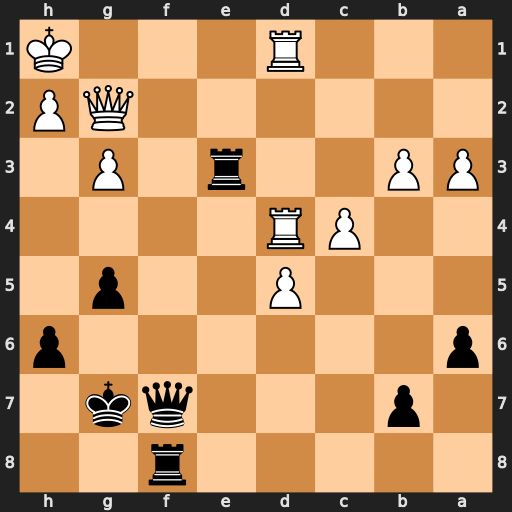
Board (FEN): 5r2/1p3qk1/p6p/3P2p1/2PR4/PP2r1P1/6QP/3R3K
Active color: b
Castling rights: -
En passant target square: -
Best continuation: Qe8 Qg1 Re2